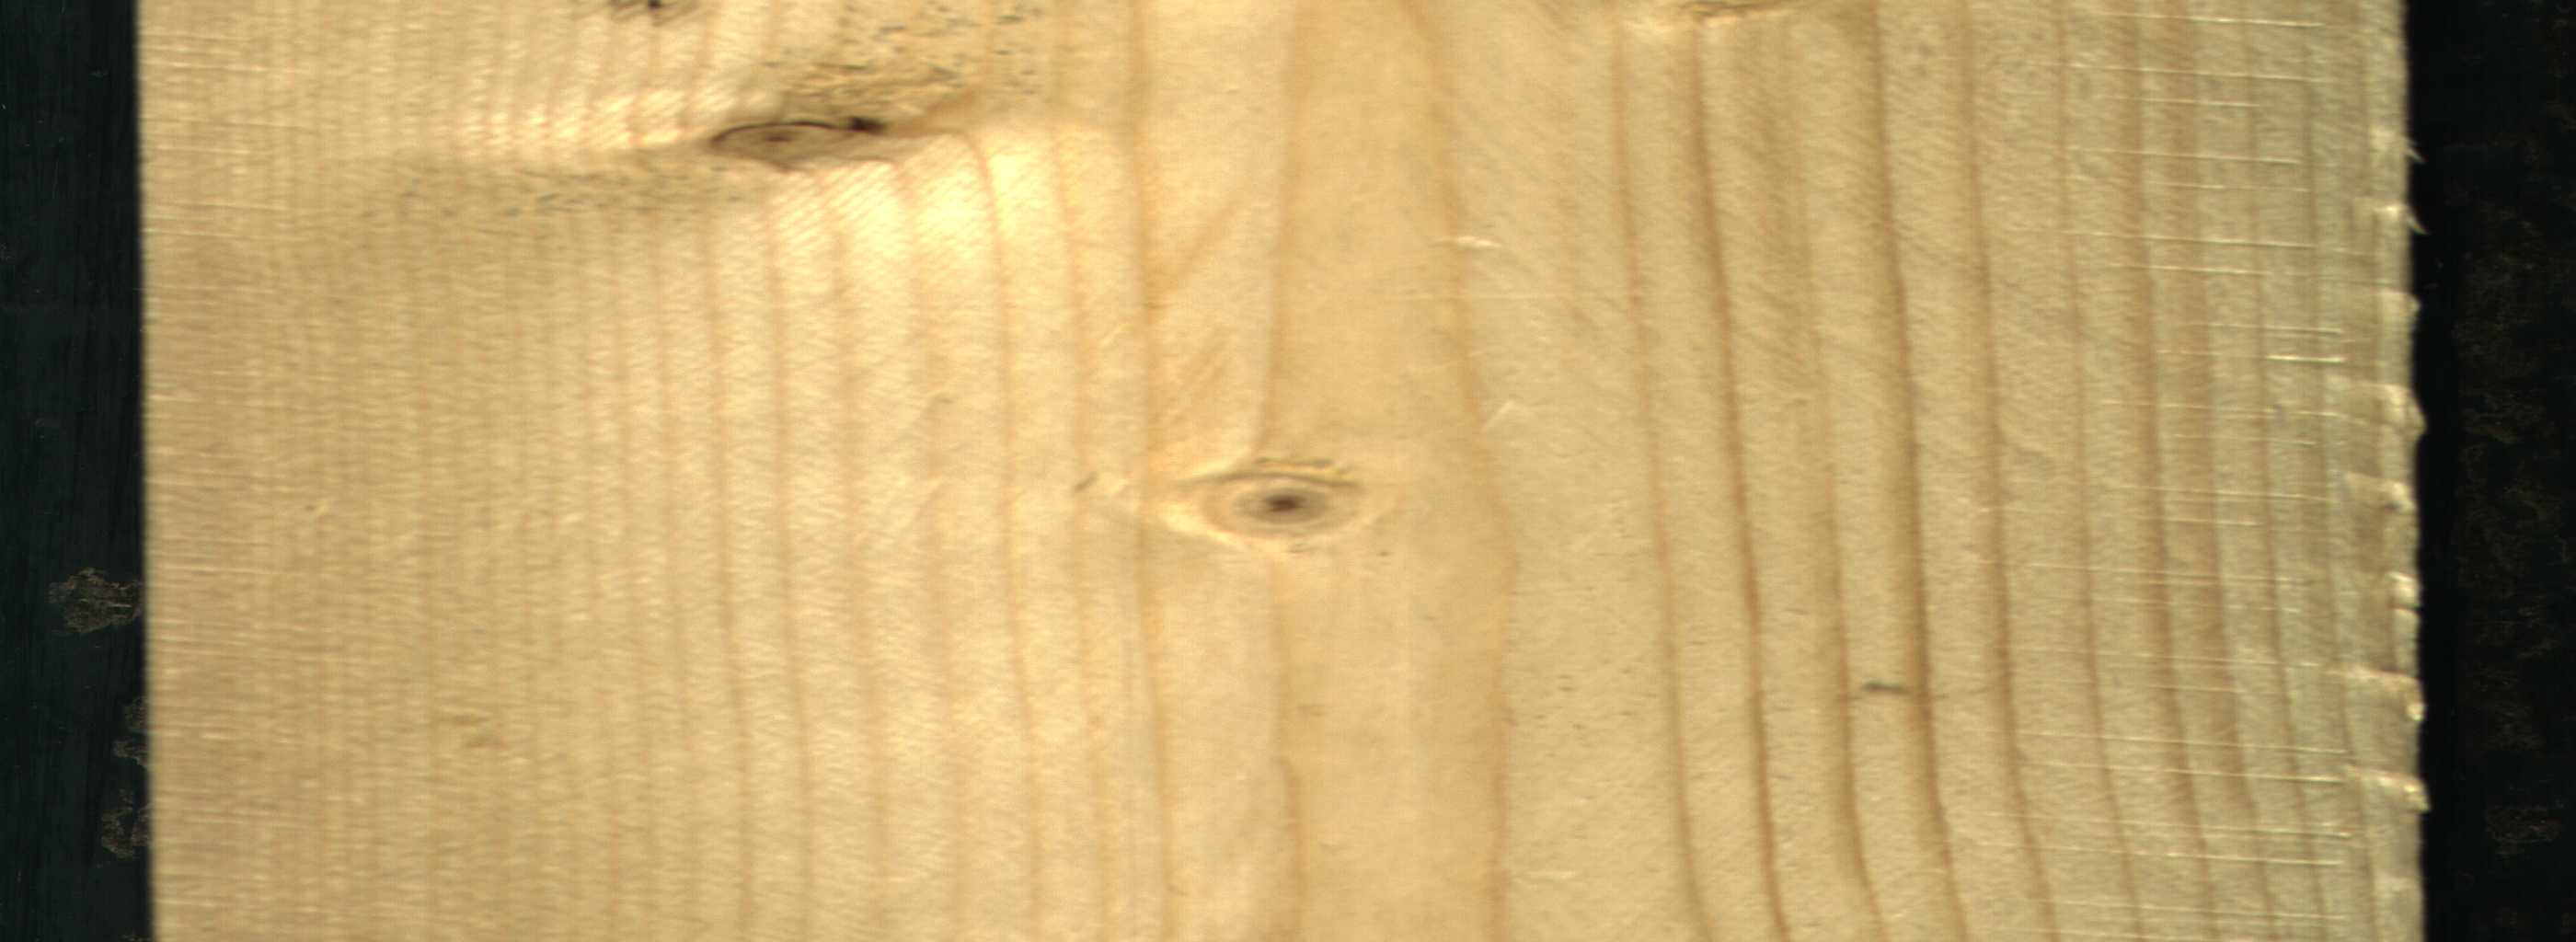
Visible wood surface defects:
Live_Knot
Live_Knot
Live_Knot